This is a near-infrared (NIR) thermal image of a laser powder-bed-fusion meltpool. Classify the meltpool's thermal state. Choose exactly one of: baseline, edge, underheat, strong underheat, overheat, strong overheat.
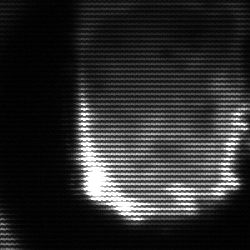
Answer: baseline